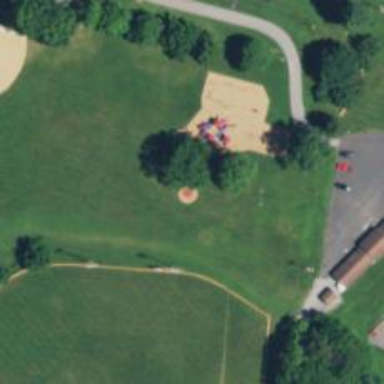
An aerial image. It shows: Playground featuring roundabout.